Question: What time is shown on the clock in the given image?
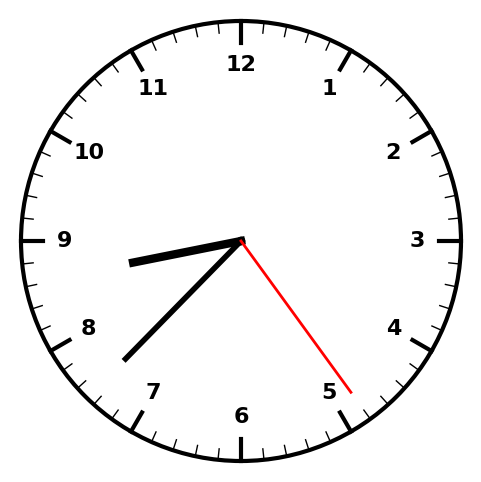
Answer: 08:37:24